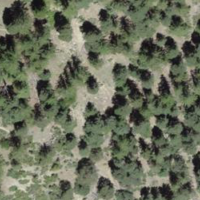
EUNIS habitat code: 45
Species observed at this site:
Melanargia galathea